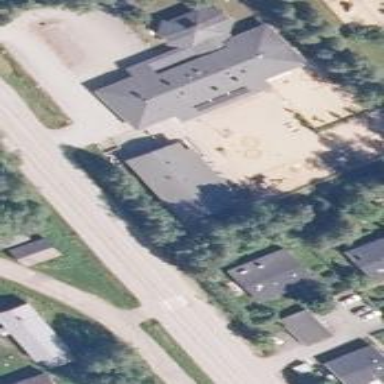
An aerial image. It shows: Kindergarten.